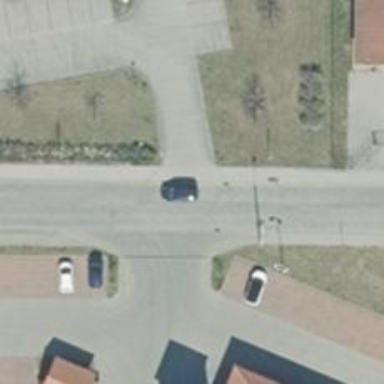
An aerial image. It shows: Secondary road with sidewalks on both sides.